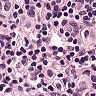
Metastatic tissue present: yes